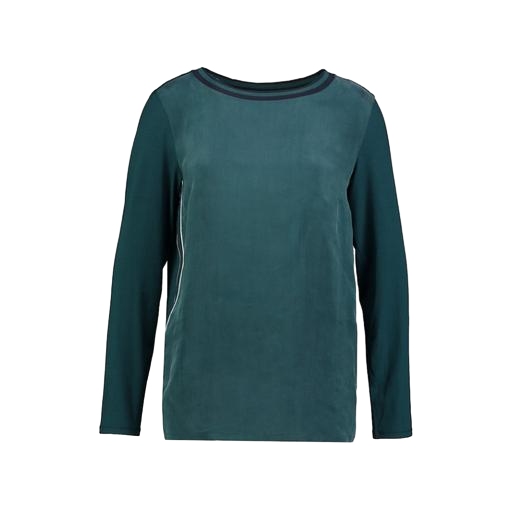
green pieced long sleeve top, long-sleeve top, her longsleeve top, white background